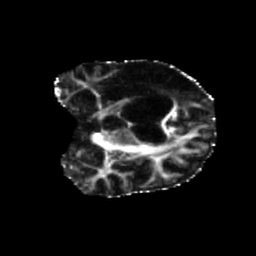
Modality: FA
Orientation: coronal
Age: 71
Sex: female
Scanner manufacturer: siemens
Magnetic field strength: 3 T
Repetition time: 5.25 s
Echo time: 0.08 s